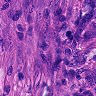
Metastatic tissue present: yes